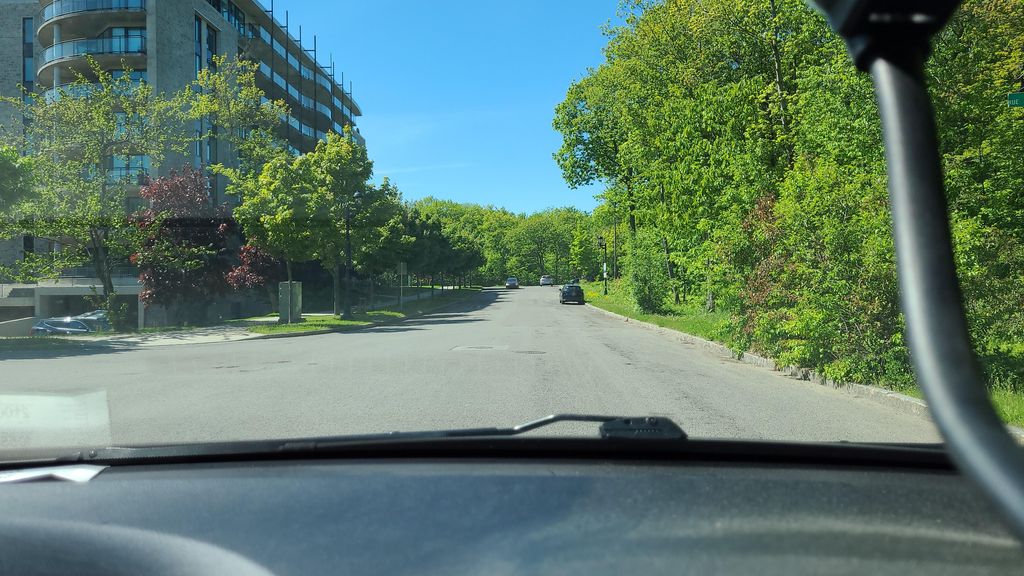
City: quebec_city